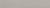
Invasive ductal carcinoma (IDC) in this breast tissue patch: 0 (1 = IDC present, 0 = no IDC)